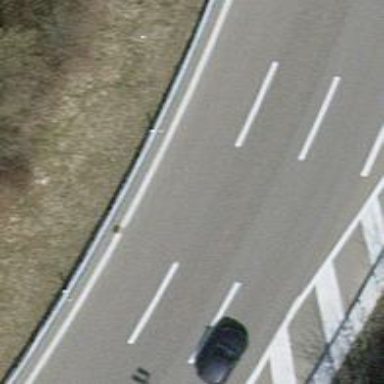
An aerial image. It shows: Circular junction on the asphalt motorway.